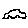
Label: car